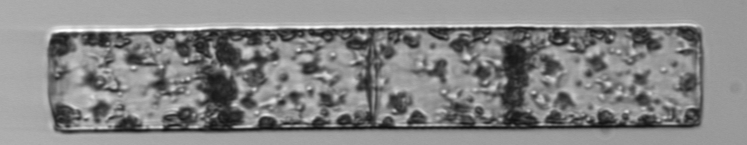
Label: Guinardia_flaccida